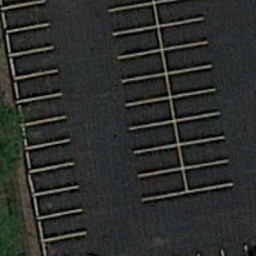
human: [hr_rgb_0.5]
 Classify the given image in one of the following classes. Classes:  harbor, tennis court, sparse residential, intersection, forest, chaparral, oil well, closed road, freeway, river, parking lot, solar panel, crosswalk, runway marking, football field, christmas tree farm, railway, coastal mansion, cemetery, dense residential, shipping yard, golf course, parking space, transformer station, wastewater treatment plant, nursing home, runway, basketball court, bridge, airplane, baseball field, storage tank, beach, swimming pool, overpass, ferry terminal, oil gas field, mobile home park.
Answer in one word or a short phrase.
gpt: parking space